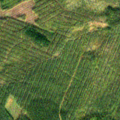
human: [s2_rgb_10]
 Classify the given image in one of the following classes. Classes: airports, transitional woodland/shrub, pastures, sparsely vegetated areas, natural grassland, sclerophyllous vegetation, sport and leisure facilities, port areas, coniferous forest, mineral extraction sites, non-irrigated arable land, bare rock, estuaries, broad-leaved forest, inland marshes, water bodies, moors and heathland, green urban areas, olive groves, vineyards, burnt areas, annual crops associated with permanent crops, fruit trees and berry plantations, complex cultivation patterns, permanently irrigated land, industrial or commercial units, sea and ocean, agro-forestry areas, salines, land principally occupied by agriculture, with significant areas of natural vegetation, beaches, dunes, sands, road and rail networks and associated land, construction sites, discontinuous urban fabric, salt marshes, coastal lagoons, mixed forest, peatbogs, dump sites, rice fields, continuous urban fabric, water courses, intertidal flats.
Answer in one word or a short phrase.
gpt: coniferous forest, transitional woodland/shrub